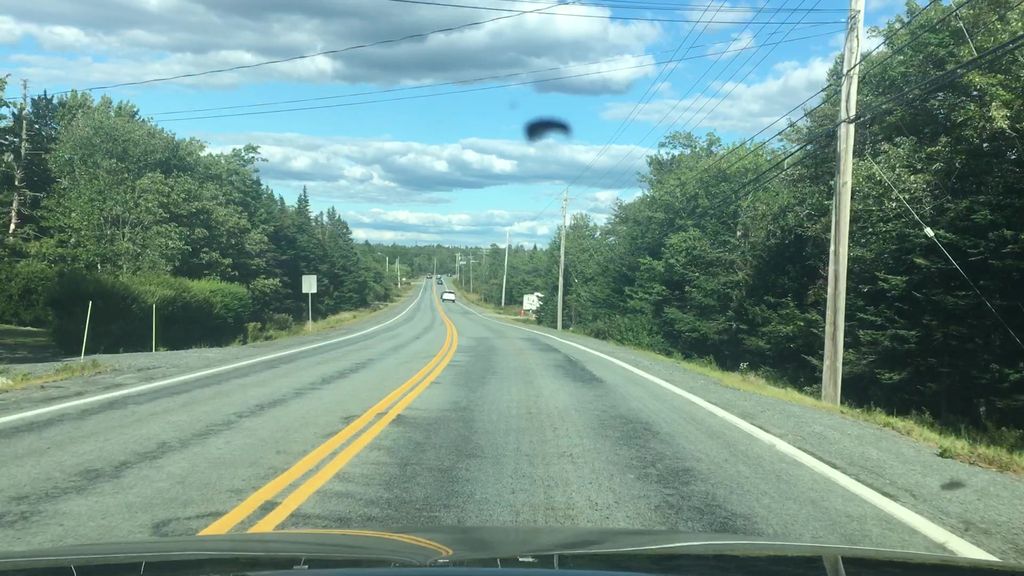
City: halifax